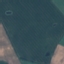
Label: AnnualCrop